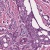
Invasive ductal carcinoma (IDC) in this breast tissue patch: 1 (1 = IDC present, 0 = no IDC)